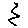
Label: zigzag